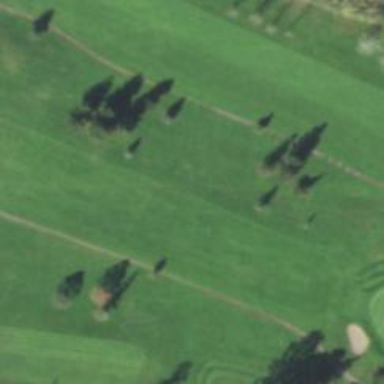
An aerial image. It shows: View of golf hole.